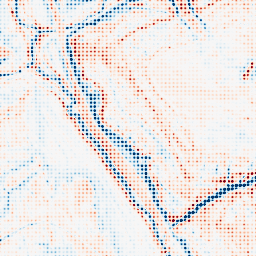
Category: multiscale
Decomposition family: dog_multiscale
Decomposition parameters: sigma_ratio: 1.4
n_scales: 6
base_sigma: 0.5
Upsampling method: sinc_hamming
Upsampling parameters: scale: 8
kernel_size: 4
Upsampling scale: 8